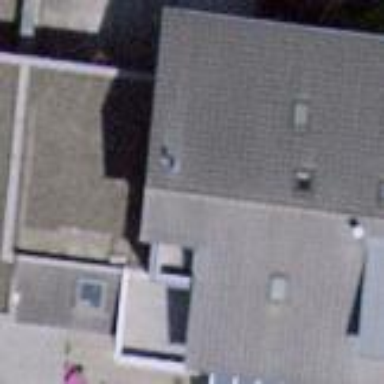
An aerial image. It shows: Terrace-style building with gabled roof.